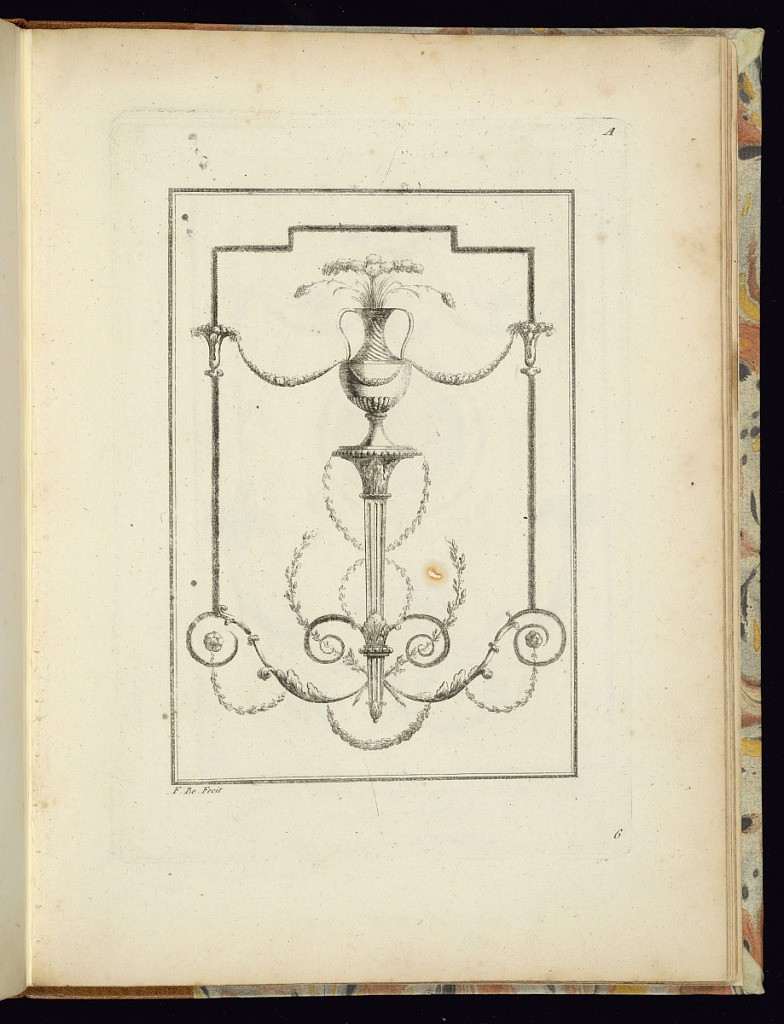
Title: Arabesque Panel Design
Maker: Juste-François Boucher, French, 1736 – 1782
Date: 1775–88
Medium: Etching on paper
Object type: Print
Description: An arabesque panel design featuring a two-handled vase on a plinth decorated with gadrooning, fluting, acanthus leaf motifs and festoons of leaves. Below scrolling leaves (rinceaux), fleurons, rosettes, and festoons of leaves. The plate is signed and numbered